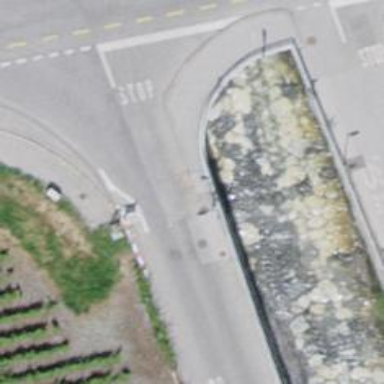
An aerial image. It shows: Sidewalk along the footway.